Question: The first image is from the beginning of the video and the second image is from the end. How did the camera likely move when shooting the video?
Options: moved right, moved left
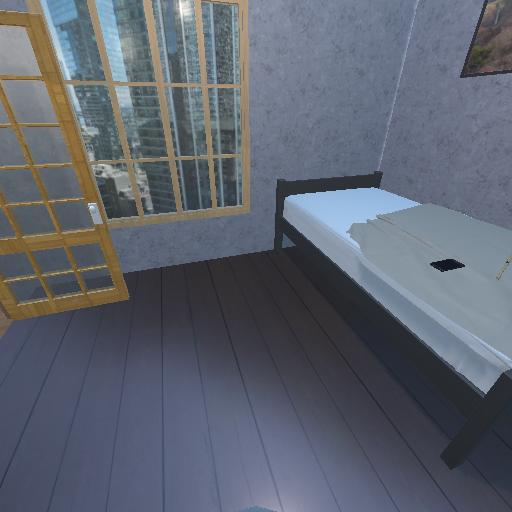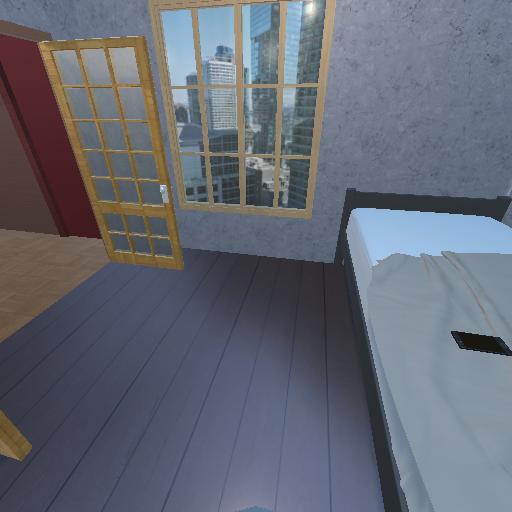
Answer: moved right